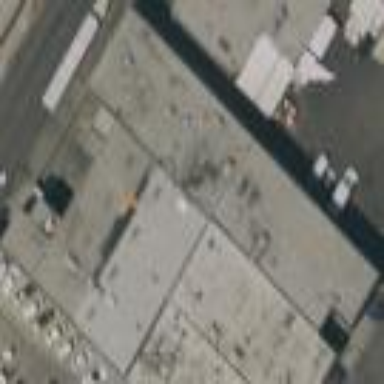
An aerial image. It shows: Factory building.